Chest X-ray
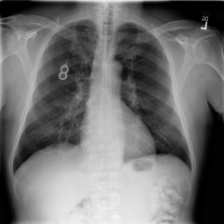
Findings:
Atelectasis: negative
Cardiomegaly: negative
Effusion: negative
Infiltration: negative
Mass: negative
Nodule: negative
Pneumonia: negative
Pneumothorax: negative
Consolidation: negative
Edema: negative
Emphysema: negative
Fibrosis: negative
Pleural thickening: negative
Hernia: negative